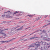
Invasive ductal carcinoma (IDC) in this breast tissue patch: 1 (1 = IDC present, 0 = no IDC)